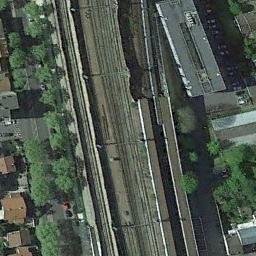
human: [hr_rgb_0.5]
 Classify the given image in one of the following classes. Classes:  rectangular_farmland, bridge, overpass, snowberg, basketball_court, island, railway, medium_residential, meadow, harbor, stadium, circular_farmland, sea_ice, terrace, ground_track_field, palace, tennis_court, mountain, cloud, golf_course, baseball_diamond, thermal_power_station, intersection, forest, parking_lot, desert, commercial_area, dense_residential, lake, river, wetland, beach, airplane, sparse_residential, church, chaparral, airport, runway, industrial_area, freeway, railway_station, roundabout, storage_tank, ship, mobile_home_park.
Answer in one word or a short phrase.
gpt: railway